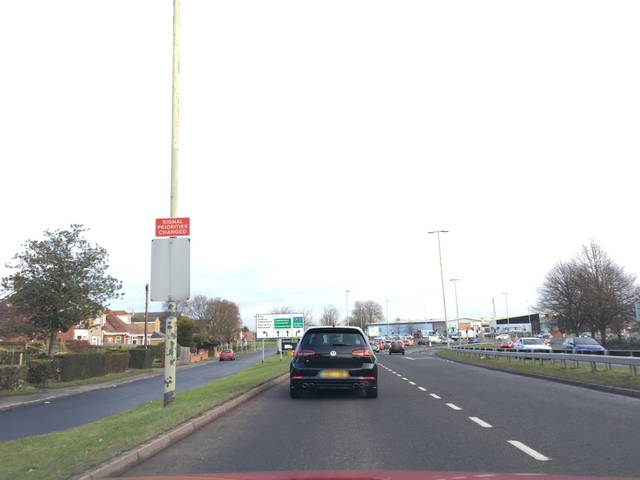
Region: United Kingdom
Coordinates: 51.835, -2.274